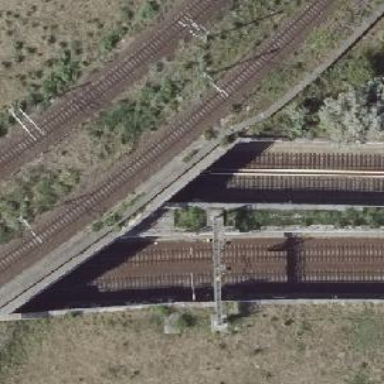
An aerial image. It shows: Railway signal.